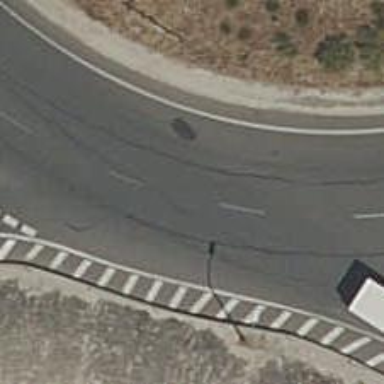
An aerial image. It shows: Roundabout on primary highway.